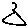
Label: triangle